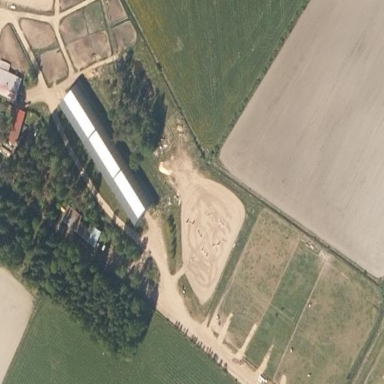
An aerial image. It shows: Farmyard area.